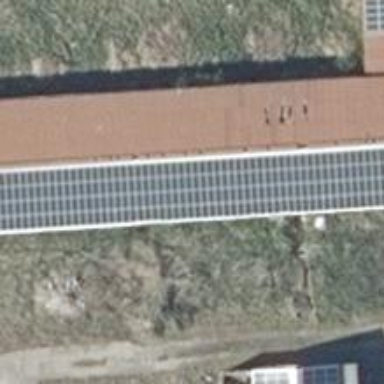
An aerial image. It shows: Solar photovoltaic panel generator producing electricity in small installation.